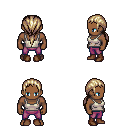
a pixel art fantasy rpg character, male body template, human, dark skin, white pirate shirt, magenta pants, white blonde ponytail hairstyle, brown shoes, four views (front, back, left, right), 2x2 character sprite sheet, small pixel art, hard edges, no anti-aliasing